Question: I have two column one with ID and Type. In ID there are repetitive numbers and in Type "NA", "Cont" and "Dis".
My need is get count of records where Type not equal to "NA" and also if "Dis" found then stop counting the below records.

You can see the attachment where total records are 12 including all type. But after removing NA count is 11 but on 7th rows type is "Dis" , so it will ignore all below records and output s/b 6 only.
Query:
'''
Select A.ps_indv_id
, A.Continue
from ( Select A.ps_indv_id
, A.Continue
, A.[Row ID]
from [dbo].[DVT_Persist_Claims] A ) A
left join (Select A.ps_indv_id
, Min(A.[Row ID])[Row ID]
from (Select A.ps_indv_id
, A.Continue
, A.[Row ID]
from [dbo].[DVT_Persist_Claims] A ) A
where A.Continue = 'Discontinue'
group by A.ps_indv_id ) B
on A.ps_indv_id = B.ps_indv_id
where A.[Row ID] < B.[Row ID]
'''
Example :
'''
ps_indv_id Type Record No.
848803003283483 NA 1
848803003283483 Cont 2
848803003283483 Cont 3
848803003283483 Cont 4
848803003283483 Cont 5
848803003283483 Cont 6
848803003283483 Cont 7
848803003283483 Dis 8
848803003283483 Dis 9
848803003283483 Cont 10
848803003283483 Cont 11
848803003283483 Cont 12
'''
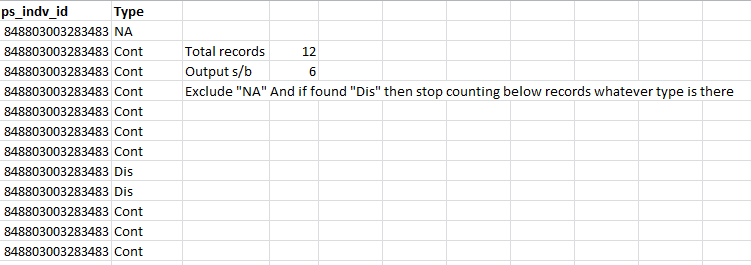
Answer: Is this the result you are looking for?
'''
select t.type, count(t.type)
from table t
group by t.type
having t.record_no < (
select Min(record_no)
from table
where Type = 'Dis'
)
and t.type <> 'NA'
'''
If record_no is derived, then let us know the rules for deriving it.